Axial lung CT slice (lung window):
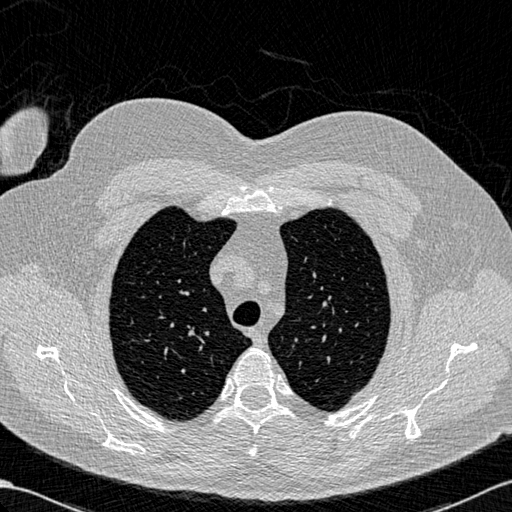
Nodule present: no